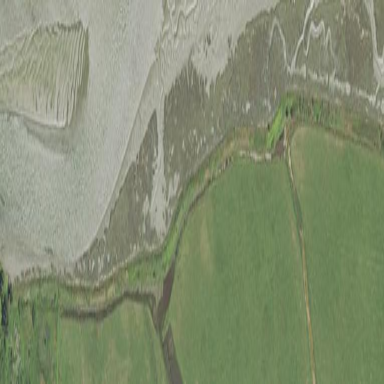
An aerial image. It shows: Marsh wetland.